Question: When receiving an inbound call to my browser with twilio, the first initial call works but if i try and make an inbound call to my browser again I get a twilio error "Error creating answer: failed to set local answer sdp: called in wrong state: STATE_INPROGRESS

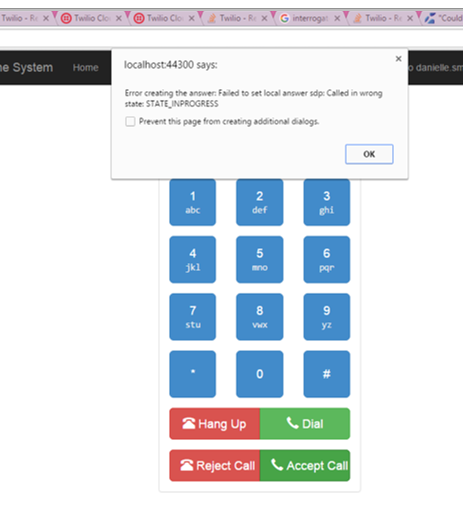
Answer: Megan from Twilio here.
The following <URL> which alters the way we're handling event listeners worked for someone who was receiving the same error and described a similar behavior in not being able to take subsequent calls.
'''
<?php
include '../Twilio/Services/Twilio/Capability.php';
// put your Twilio API credentials here
$accountSid = 'ACxxxxx';
$authToken = 'aaxxxxx';
// put your Twilio Application Sid here
$appSid = 'APxxxxx';
$capability = new Services_Twilio_Capability($accountSid, $authToken);
$capability->allowClientOutgoing($appSid);
$capability->allowClientIncoming('alex');
$token = $capability->generateToken();
// put your Twilio Application Sid here
$appSid = 'APxxxxx';
?>
<!DOCTYPE html>
<html>
<head>
<title>Twilio Client</title>
<script type="text/javascript" src="//static.twilio.com/libs/twiliojs/refs/6359b40/twilio.js"></script>
<script src="//code.jquery.com/jquery-1.12.0.min.js"></script>
<link rel="stylesheet" href="https://maxcdn.bootstrapcdn.com/bootstrap/3.3.6/css/bootstrap.min.css" integrity="sha384-1q8mTJOASx8j1Au+a5WDVnPi2lkFfwwEAa8hDDdjZlpLegxhjVME1fgjWPGmkzs7" crossorigin="anonymous">
<script type="text/javascript">
$( document ).ready(function() {
$("#answer").hide();
$("#hangup").hide();
$("#reject").hide();
Twilio.Device.setup("<?php echo $token; ?>", { debug: true});
Twilio.Device.ready(function (device) {
$("#log").text("Ready");
});
Twilio.Device.error(function (error) {
$("#log").text("Error: " + error.message);
});
Twilio.Device.connect(function (conn) {
$("#log").text("Successfully established call");
$("#call").hide();
$("#reject").hide();
$("#hangup").show();
});
Twilio.Device.disconnect(function (conn) {
$("#log").text("Call ended. Ready for new incoming/ outgoing calls.");
$("#hangup").hide();
$("#call").show();
});
/**
* Ideally, we don't want to set a listener every time
* Twilio.Device.incoming is called. Instead, we should
* set a listener once and keep track of the current
* connection.
*/
var connection = null;
Twilio.Device.incoming(function(conn) {
// Set the reference to the current
// connection when we receive an
// incoming call
connection = conn;
$("#log").text("Incoming call from " + conn.parameters.From);
$("#answer").show();
$("#call").hide();
$("#reject").show();
// Clear the reference to the
// connection when disconnected.
connection.disconnect(function() {
connection = null;
})
});
Twilio.Device.cancel(function(conn) {
$("#log").text("Ready");
$("#answer").hide();
$("#reject").hide();
$("#call").show();
});
$("#reject").click(function() {
$("#log").text("Incoming call is rejected. Ready for new incoming/ outgoing calls.");
connection.reject();
$("#answer").hide();
$("#reject").hide();
$("#call").show();
});
// Set the listener once.
$("#answer").click(function() {
// If there's no pending connection,
// there's nothing to do.
if (!connection) { return; }
// Update the interface
$("#answer").hide();
$("#call").show();
$("#log").text("Call accepted");
// Accept the current connection.
connection.accept();
});
$("#call").click(function() {
// get the phone number to connect the call to
params = {"PhoneNumber": $("#number").val()};
Twilio.Device.connect(params);
});
$("#hangup").click(function() {
Twilio.Device.disconnectAll();
$("#log").text("Ready");
});
});
</script>
</head>
<body>
<div align="center" style="margin: auto; width:500px; padding: 20px;">
<div class="form-inline">
<div class="input-group">
<div class="input-group-addon"><img src="https://www.twilio.com/bundles/favicons/img/Twilio_16.png" /></div>
<input type="text" class="form-control" id="number" name="number">
</div>
<button class="btn btn-success" id="answer">Accept</button>
<button class="btn btn-success" id="call">Call</button>
<button class="btn btn-danger" id="hangup">Hangup</button>
<button class="btn btn-danger" id="reject">Reject</button>
</div>
<br>
<div id="log" class="alert-info" style="width: 347px; font-size: large;"></div>
</div>
</body>
</html>
'''
I hope this proves to be helpful.